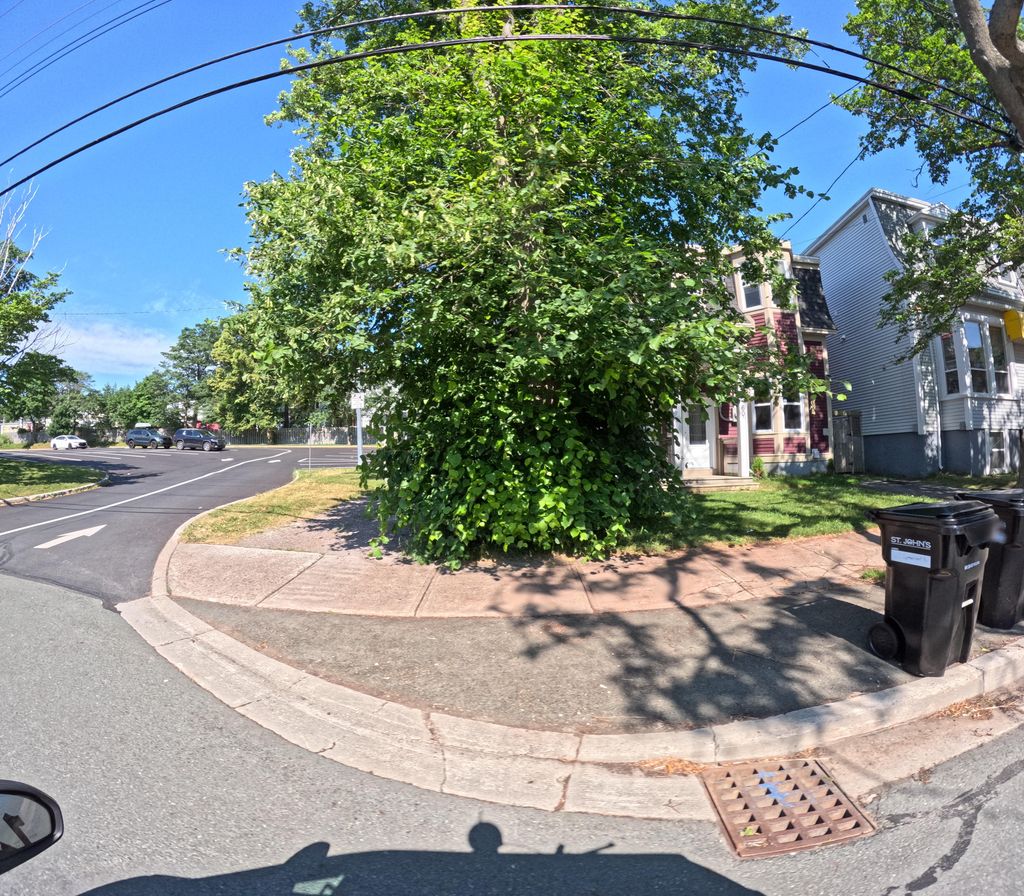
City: st_johns